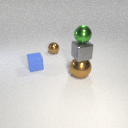
small green metal sphere above large brown metal sphere